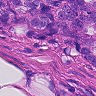
Metastatic tissue present: yes